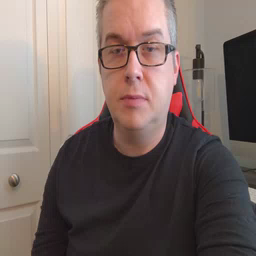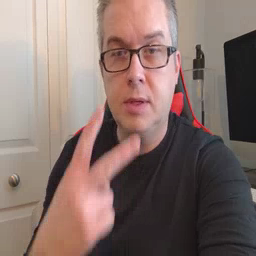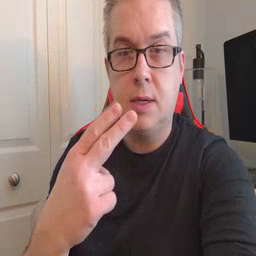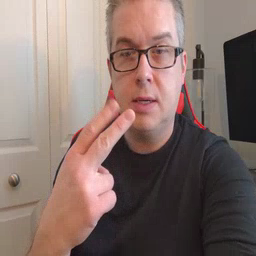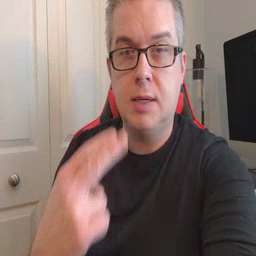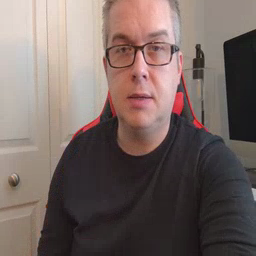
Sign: scissors